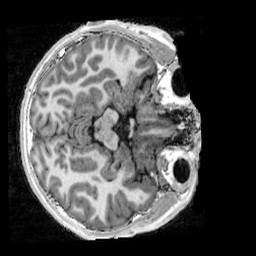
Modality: UNIT1_denoised
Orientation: axial
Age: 12
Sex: male
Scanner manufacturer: siemens
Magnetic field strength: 3 T
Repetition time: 4 s
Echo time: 0.00303 s